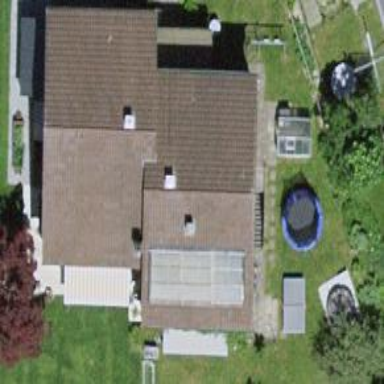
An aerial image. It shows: Residential building with gabled roof oriented across.